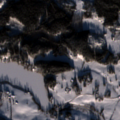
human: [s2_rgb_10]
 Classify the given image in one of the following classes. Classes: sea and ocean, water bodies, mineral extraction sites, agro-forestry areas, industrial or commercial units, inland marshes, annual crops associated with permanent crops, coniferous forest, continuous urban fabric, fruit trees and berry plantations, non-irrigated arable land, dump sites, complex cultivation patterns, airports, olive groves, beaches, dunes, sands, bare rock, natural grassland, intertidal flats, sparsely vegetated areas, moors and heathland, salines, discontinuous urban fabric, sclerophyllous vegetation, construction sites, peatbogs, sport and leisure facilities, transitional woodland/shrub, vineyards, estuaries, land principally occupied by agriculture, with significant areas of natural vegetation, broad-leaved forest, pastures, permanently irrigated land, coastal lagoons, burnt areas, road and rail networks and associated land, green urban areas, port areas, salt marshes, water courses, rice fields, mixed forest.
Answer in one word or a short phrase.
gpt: land principally occupied by agriculture, with significant areas of natural vegetation, coniferous forest, mixed forest, water bodies